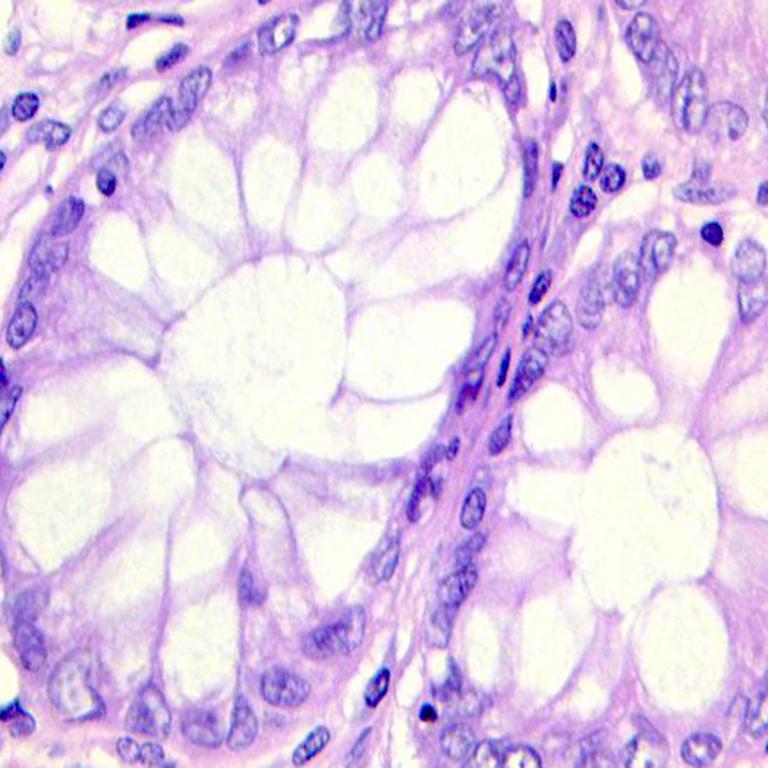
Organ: colon
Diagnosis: benign